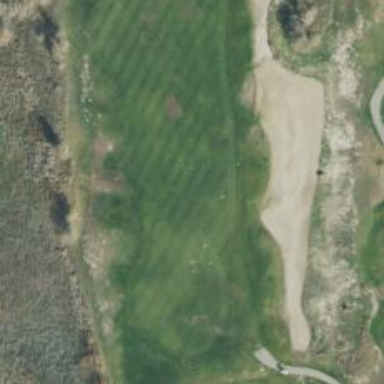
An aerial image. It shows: Golf hole.